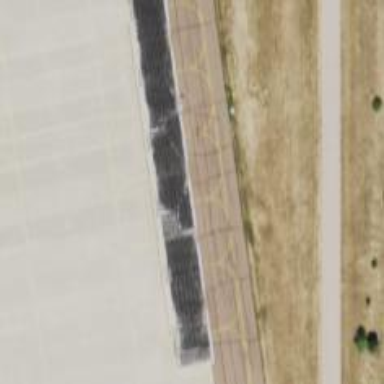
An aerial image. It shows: Image of taxiway at airport.